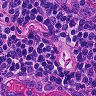
Metastatic tissue present: no